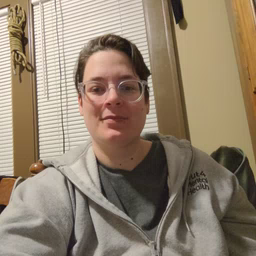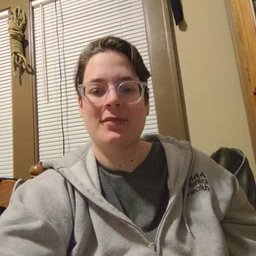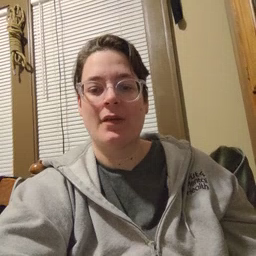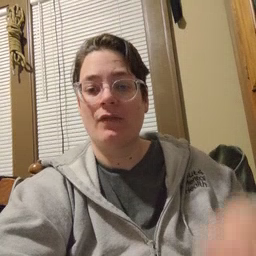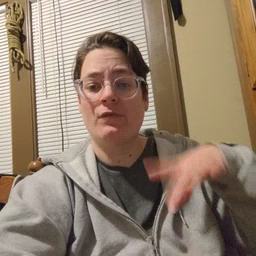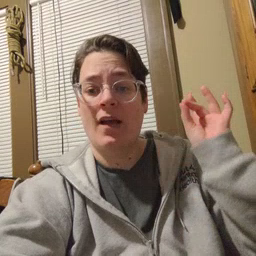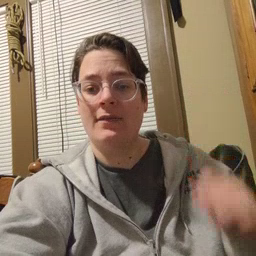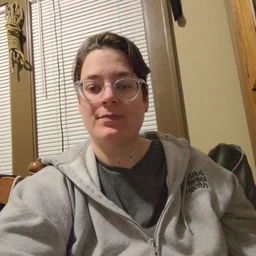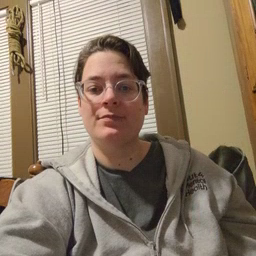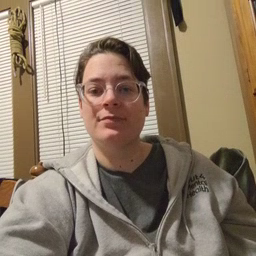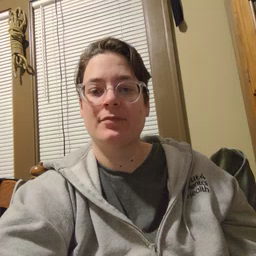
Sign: find